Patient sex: F
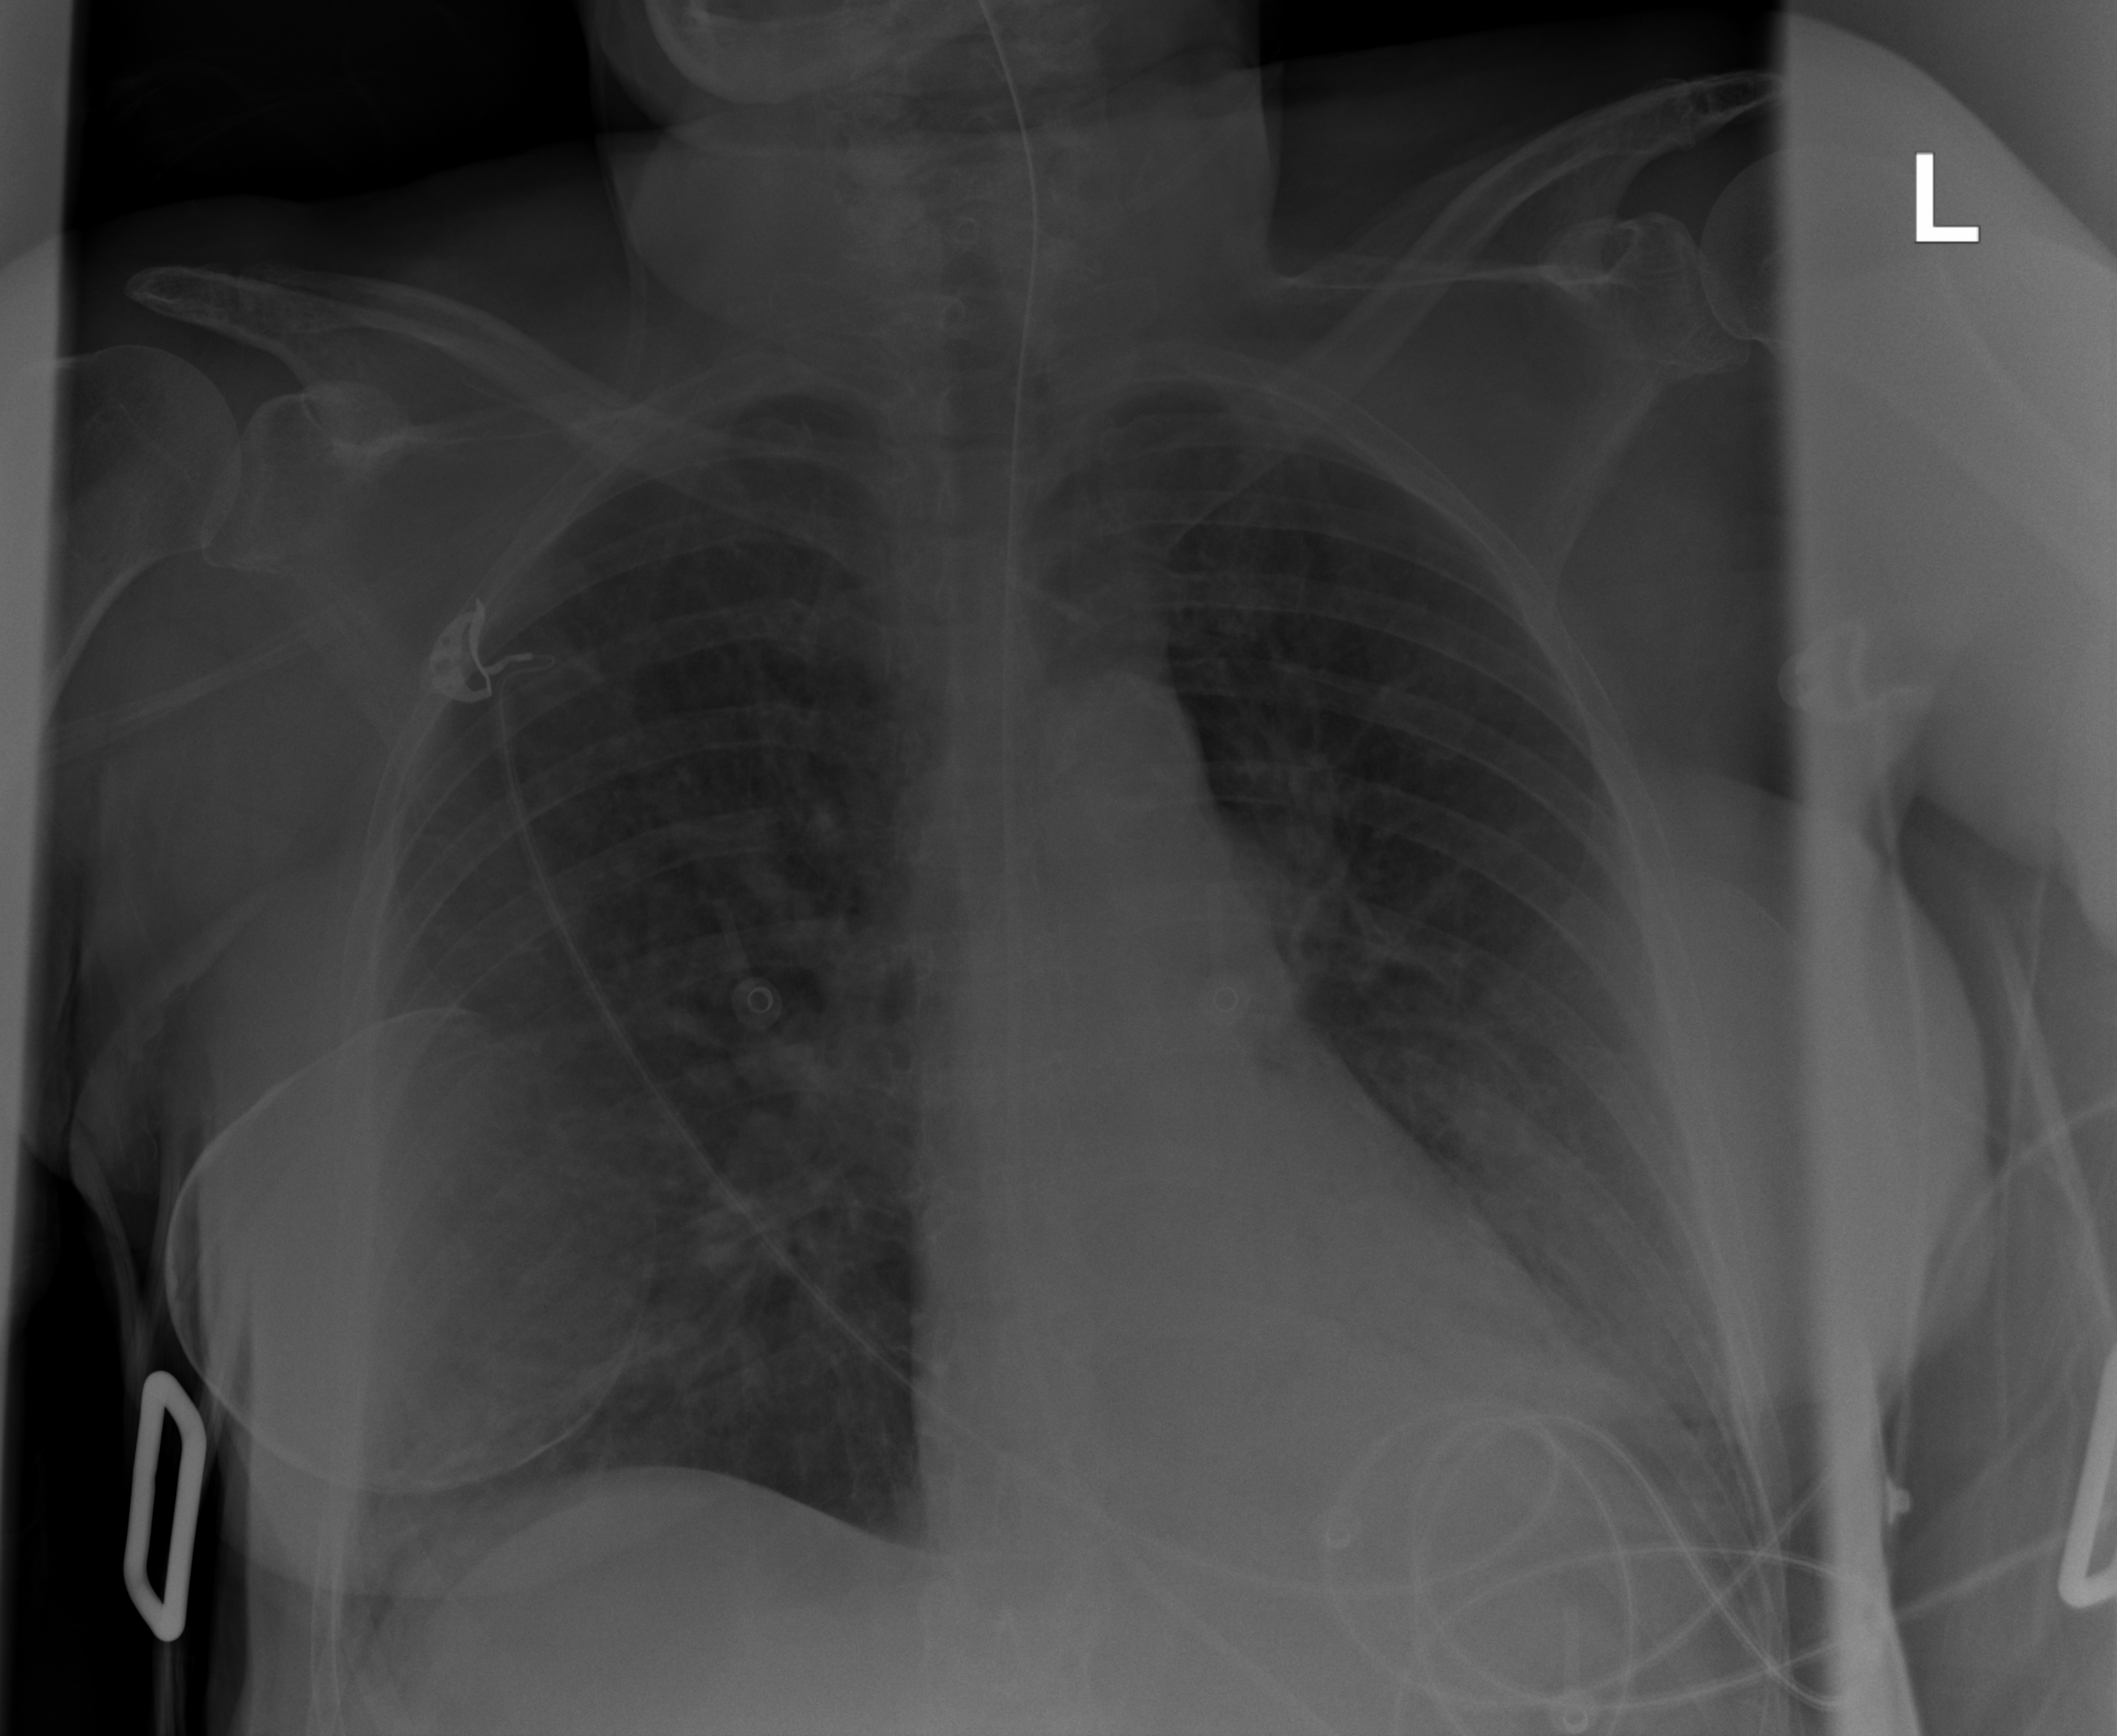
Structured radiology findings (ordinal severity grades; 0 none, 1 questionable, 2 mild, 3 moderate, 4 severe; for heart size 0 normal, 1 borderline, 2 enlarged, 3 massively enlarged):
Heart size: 0
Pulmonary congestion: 2
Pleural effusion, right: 0
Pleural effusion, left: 0
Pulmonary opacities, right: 0
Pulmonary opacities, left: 0
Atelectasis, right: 0
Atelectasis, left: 2